Question: I'm working on a Django application which needs to support LDAP authentication directly into default admin page.
I've integrated django-auth-ldap and followed the <URL> until i could understand it.
I've already configured a local LDAP server using OpenLDAP and a php graphic interface (i'm also able to use ldif file configuration). When i try login into Admin page, Django finds the local server and the user objects inside of it, and also recognizes to which group a user belongs. Despite this i'm not able to login. The error i find:
> [21/Aug/2014 11:06:53] "GET /admin/ HTTP/1.1" <PHONE>
search_s('ou=users,dc=whiteqube', 2, '(cn=%(user)s)') returned 1 objects: cn=sonia,ou=users,dc=whiteqube
DEBUG:django_auth_ldap:search_s('ou=users,dc=whiteqube', 2, '(cn=%(user)s)') returned 1 objects: cn=sonia,ou=users,dc=whiteqube
Authentication failed for sonia
DEBUG:django_auth_ldap:Authentication failed for sonia
[21/Aug/2014 11:06:56] "POST /admin/ HTTP/1.1" <PHONE>
In the Admin interface, just fail to login.
My settings.py:
'''
# - - - - LDAP CONFIGURATION - - - - #
#
# Importing ldap libraries and applications
import ldap
from django_auth_ldap.config import LDAPSearch, GroupOfNamesType, PosixGroupType
# ...connecting to ldap server (local environment uses IP)
AUTH_LDAP_SERVER_URI = "ldap://10.0.2.15"
# ...account to enter into ldap server (anonymous is not always allowed)
#AUTH_LDAP_BIND_DN = "cn=admin,dc=whiteqube"
#AUTH_LDAP_BIND_PASSWORD = "root"
# ...path where to start to search groups
AUTH_LDAP_GROUP_SEARCH = LDAPSearch("ou=groups,dc=whiteqube",
ldap.SCOPE_SUBTREE, # allow searching from current node to all nodes below
"(objectClass=posixGroup)" # type of object
)
AUTH_LDAP_GROUP_TYPE = PosixGroupType() # a posixGroup is identified by the keyword "cn" into ldap server
# ...associations between ldap and django groups
AUTH_LDAP_USER_FLAGS_BY_GROUP = {
"is_active": "cn=active,ou=groups,dc=whiteqube",
"is_staff": "cn=staff,ou=groups,dc=whiteqube",
"is_superuser": "cn=superuser,ou=groups,dc=whiteqube"
}
AUTH_LDAP_PROFILE_FLAGS_BY_GROUPS = {
"is_awesome": ["cn=awesome,ou=groups,dc=whiteqube"]
}
# ...node where to start to search users
AUTH_LDAP_USER_SEARCH = LDAPSearch("ou=users,dc=whiteqube",
ldap.SCOPE_SUBTREE, # allow searching from current node to all nodes below
"(cn=%(user)s)"
#"(objectClass=posixAccount)"
#"(objectClass=inetOrgPerson)"
)
# Keep ModelBackend around for per-user permissions and maybe a local
# superuser.
AUTHENTICATION_BACKENDS = (
'django_auth_ldap.backend.LDAPBackend',
'django.contrib.auth.backends.ModelBackend',
)
# Enable debug for ldap server connection
logger = logging.getLogger('django_auth_ldap')
logger.addHandler(logging.StreamHandler())
logger.setLevel(logging.DEBUG)
# - - - - END LDAP CONFIGURATION - - - - #
'''
My LDAP is filled with these objects:
- - - - - - - -
where "groups" and "users" are OrganizationalUnit, "staff" and "superuser" are posixGroup, "sonia" is a posixAccount.
view the picture for the

I'm sure ldap objects are configured as must, inasmuch as Django debug recognizes user's group dependace.
Ps: i'm able to login admin when i use a django local account.
Where am I mistaking? Are there any further attributes configuration i missed?
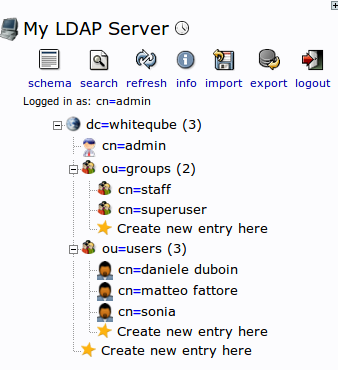
Answer: I finally got it working!
Debug: a user MUST belong to all groups (active, staff, superuser) to login admin interface, at least that a new personal group has been created.
The configuration of settings.py and of the LDAP tree is correct on my last post, so you can keep information about how to create your LDAP and implement in your django app. Just remember: if you are using default groups, add a user in all groups to allow admin login.
Thank you. Bye